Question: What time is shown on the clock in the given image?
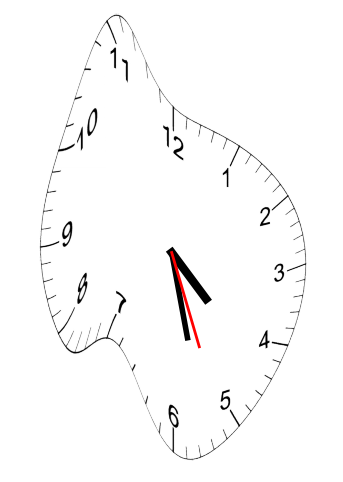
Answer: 04:27:26